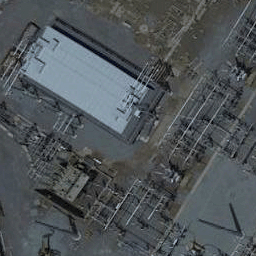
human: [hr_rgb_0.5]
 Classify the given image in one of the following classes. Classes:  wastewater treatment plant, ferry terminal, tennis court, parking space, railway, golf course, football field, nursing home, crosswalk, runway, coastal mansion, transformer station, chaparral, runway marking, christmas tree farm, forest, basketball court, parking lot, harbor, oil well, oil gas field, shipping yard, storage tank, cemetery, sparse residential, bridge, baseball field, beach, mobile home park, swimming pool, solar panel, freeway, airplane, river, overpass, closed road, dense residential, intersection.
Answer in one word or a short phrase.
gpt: transformer station